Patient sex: F
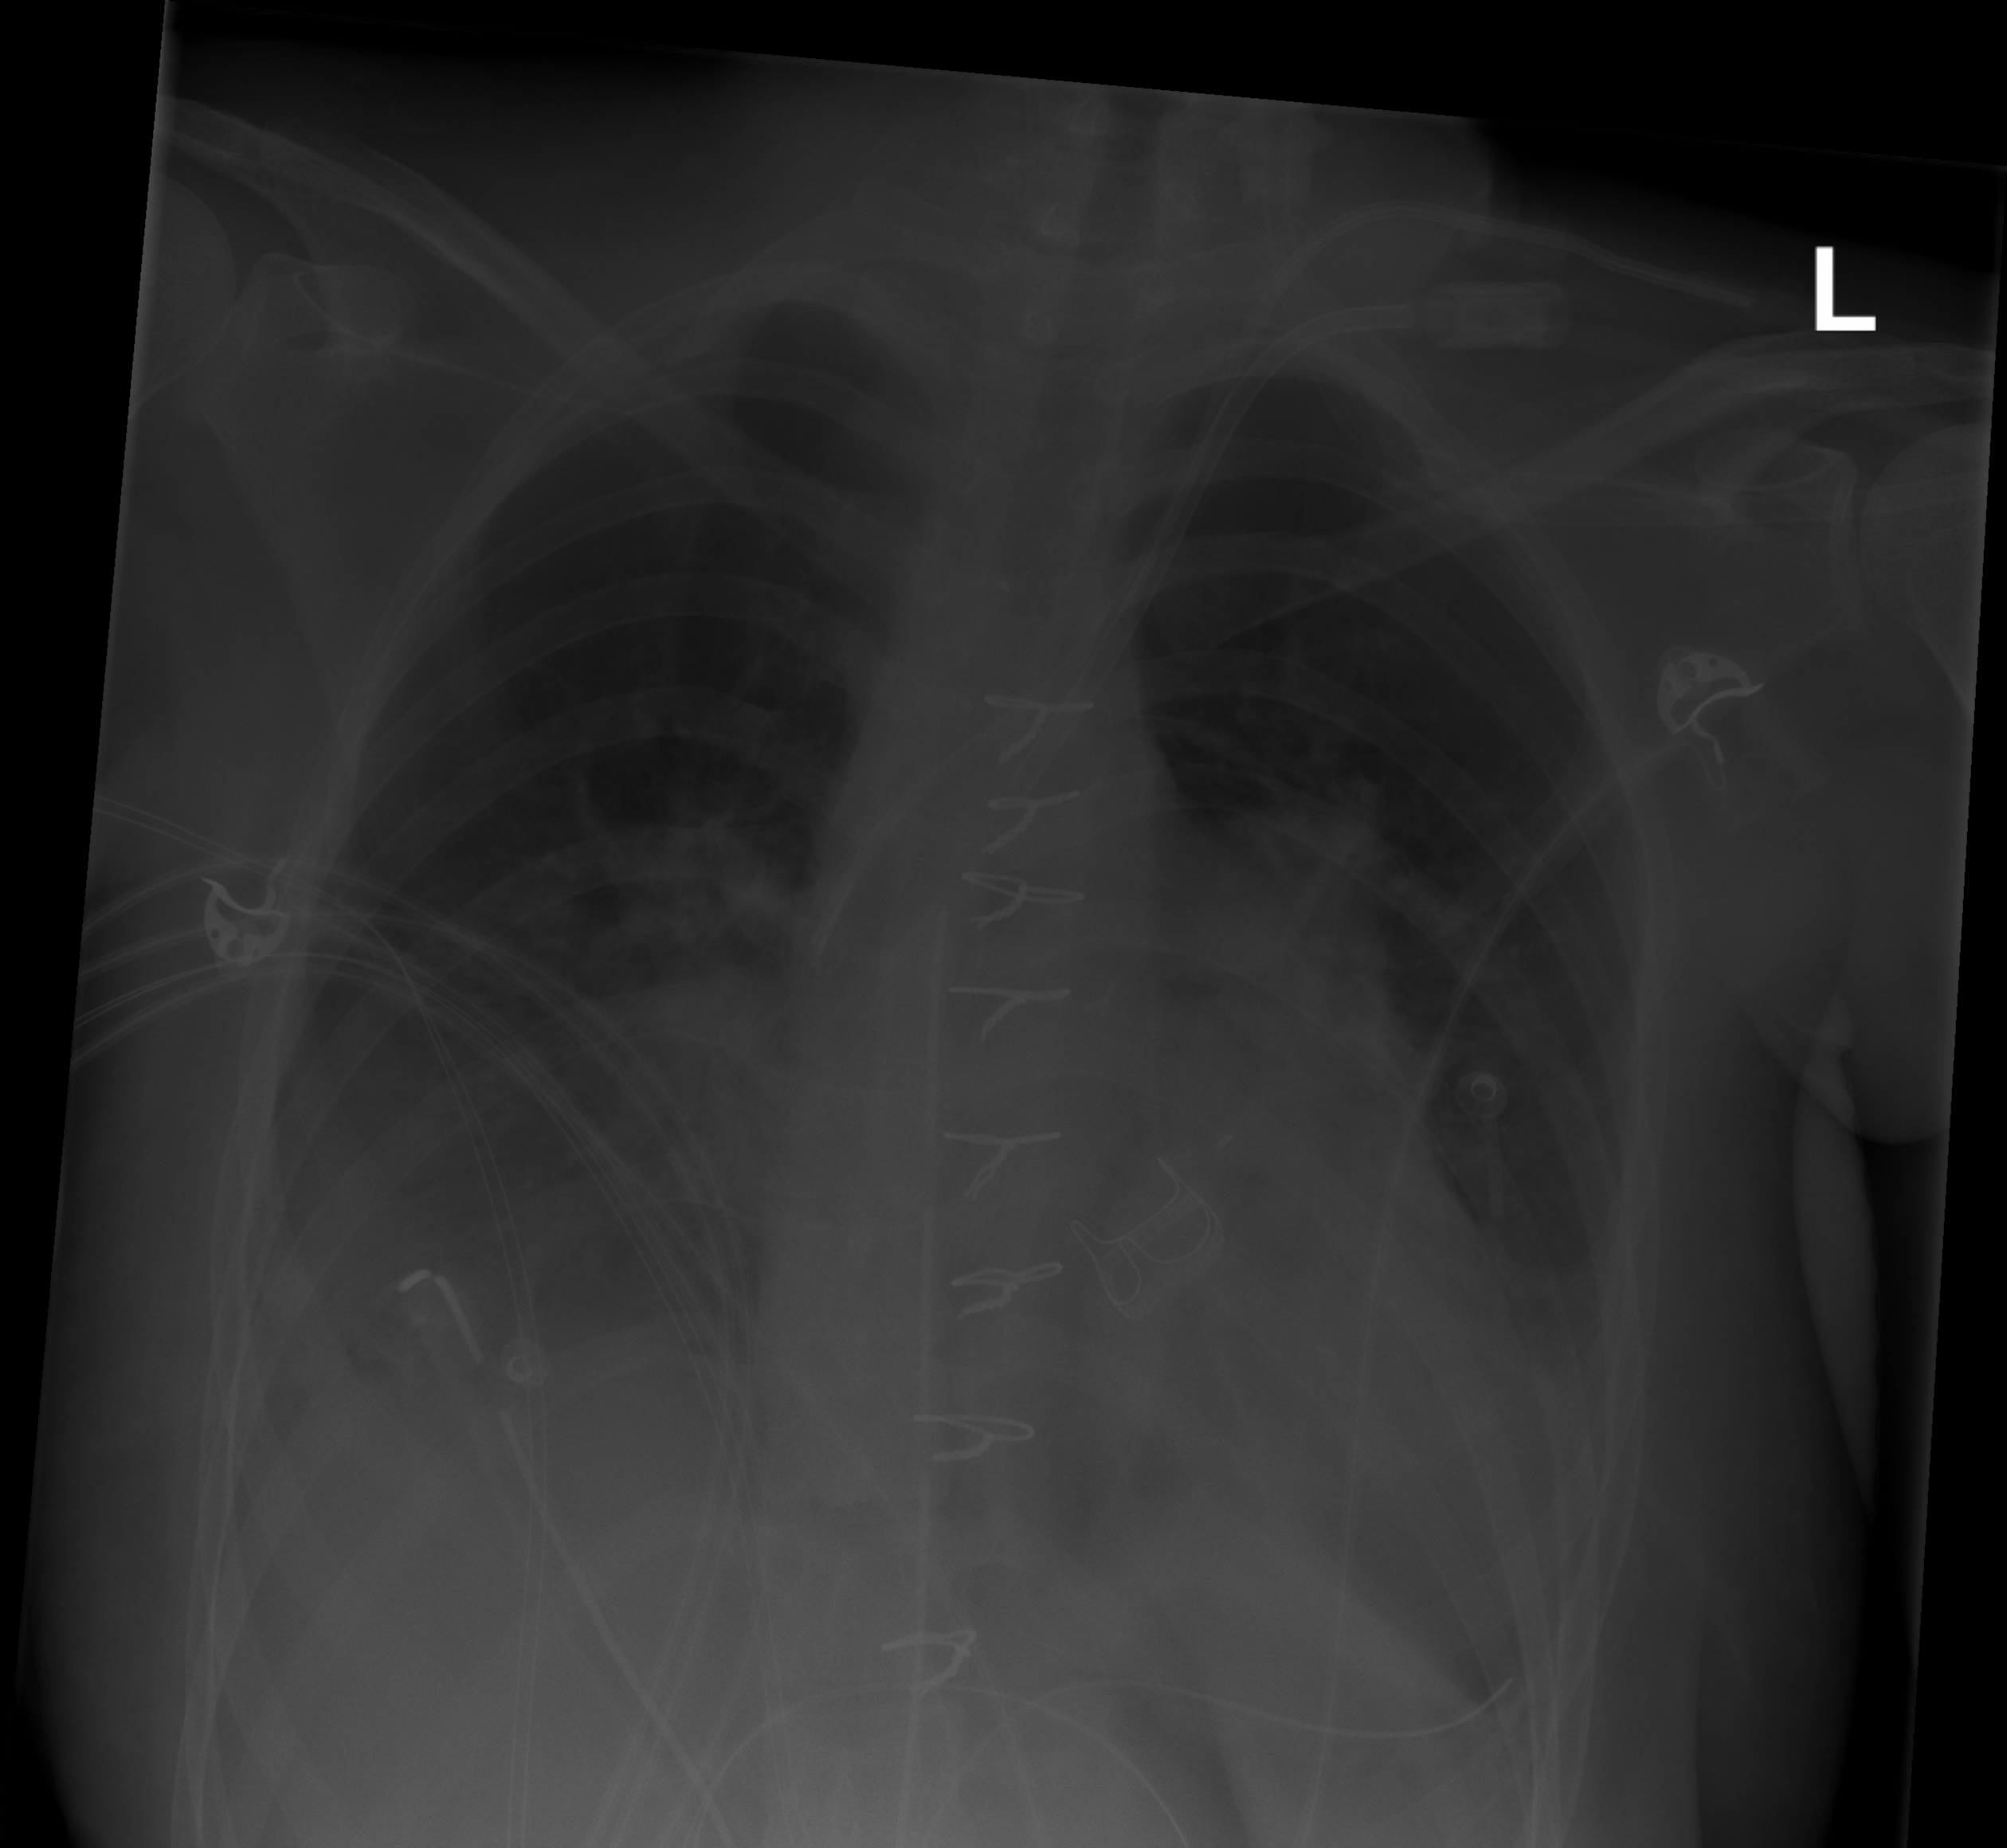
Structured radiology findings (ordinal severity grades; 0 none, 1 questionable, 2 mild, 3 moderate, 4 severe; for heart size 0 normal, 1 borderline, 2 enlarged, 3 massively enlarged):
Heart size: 2
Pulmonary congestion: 0
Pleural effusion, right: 3
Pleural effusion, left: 2
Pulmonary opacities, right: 2
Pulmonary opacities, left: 2
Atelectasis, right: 2
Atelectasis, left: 2